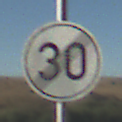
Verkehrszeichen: EndeGeschwindigkeit30
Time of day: MorningAfternoon
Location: Outdoor (Nature)
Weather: PartlyCloudy
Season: NotSpecified
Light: Natural